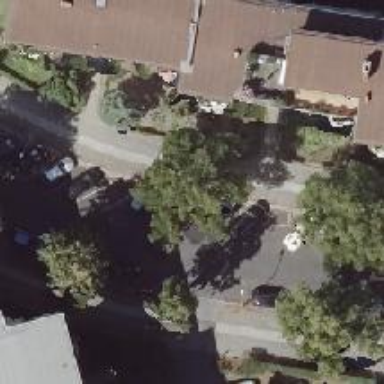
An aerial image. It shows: Residential road with asphalt surface. There are separate sidewalks on both sides. Parallel parking lanes are available on both sides of the road.